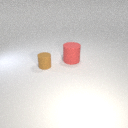
large red rubber cylinder behind small brown rubber cylinder